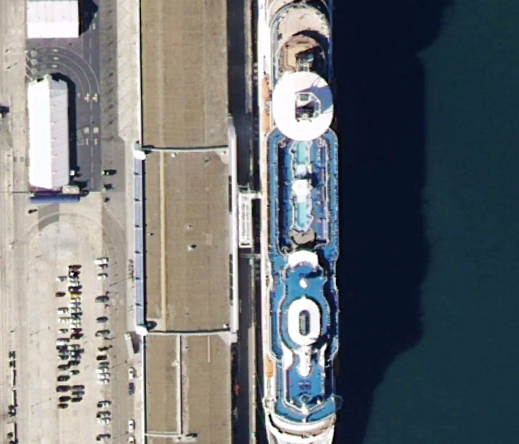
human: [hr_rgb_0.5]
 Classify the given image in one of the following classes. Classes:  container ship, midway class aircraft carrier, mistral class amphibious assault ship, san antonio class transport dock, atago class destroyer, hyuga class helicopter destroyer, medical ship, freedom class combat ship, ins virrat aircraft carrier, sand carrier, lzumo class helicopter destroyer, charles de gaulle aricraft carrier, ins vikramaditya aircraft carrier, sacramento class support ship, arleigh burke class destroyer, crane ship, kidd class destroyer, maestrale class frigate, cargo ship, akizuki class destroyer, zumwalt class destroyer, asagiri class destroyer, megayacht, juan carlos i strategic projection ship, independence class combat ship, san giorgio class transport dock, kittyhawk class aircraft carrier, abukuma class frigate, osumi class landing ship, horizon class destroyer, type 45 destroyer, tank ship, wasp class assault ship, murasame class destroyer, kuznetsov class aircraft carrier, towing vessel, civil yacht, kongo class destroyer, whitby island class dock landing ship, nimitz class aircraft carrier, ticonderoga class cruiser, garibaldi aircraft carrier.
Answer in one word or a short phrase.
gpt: Megayacht